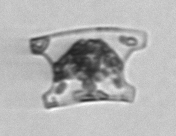
Label: Eucampia